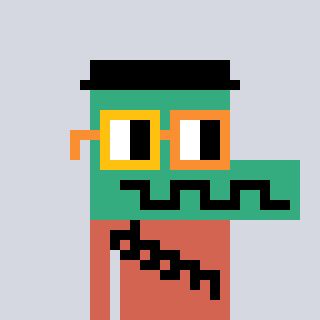
a pixel art character with square yellow and orange glasses, a crocodile-shaped head and a peachy-colored body on a cool background